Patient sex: F
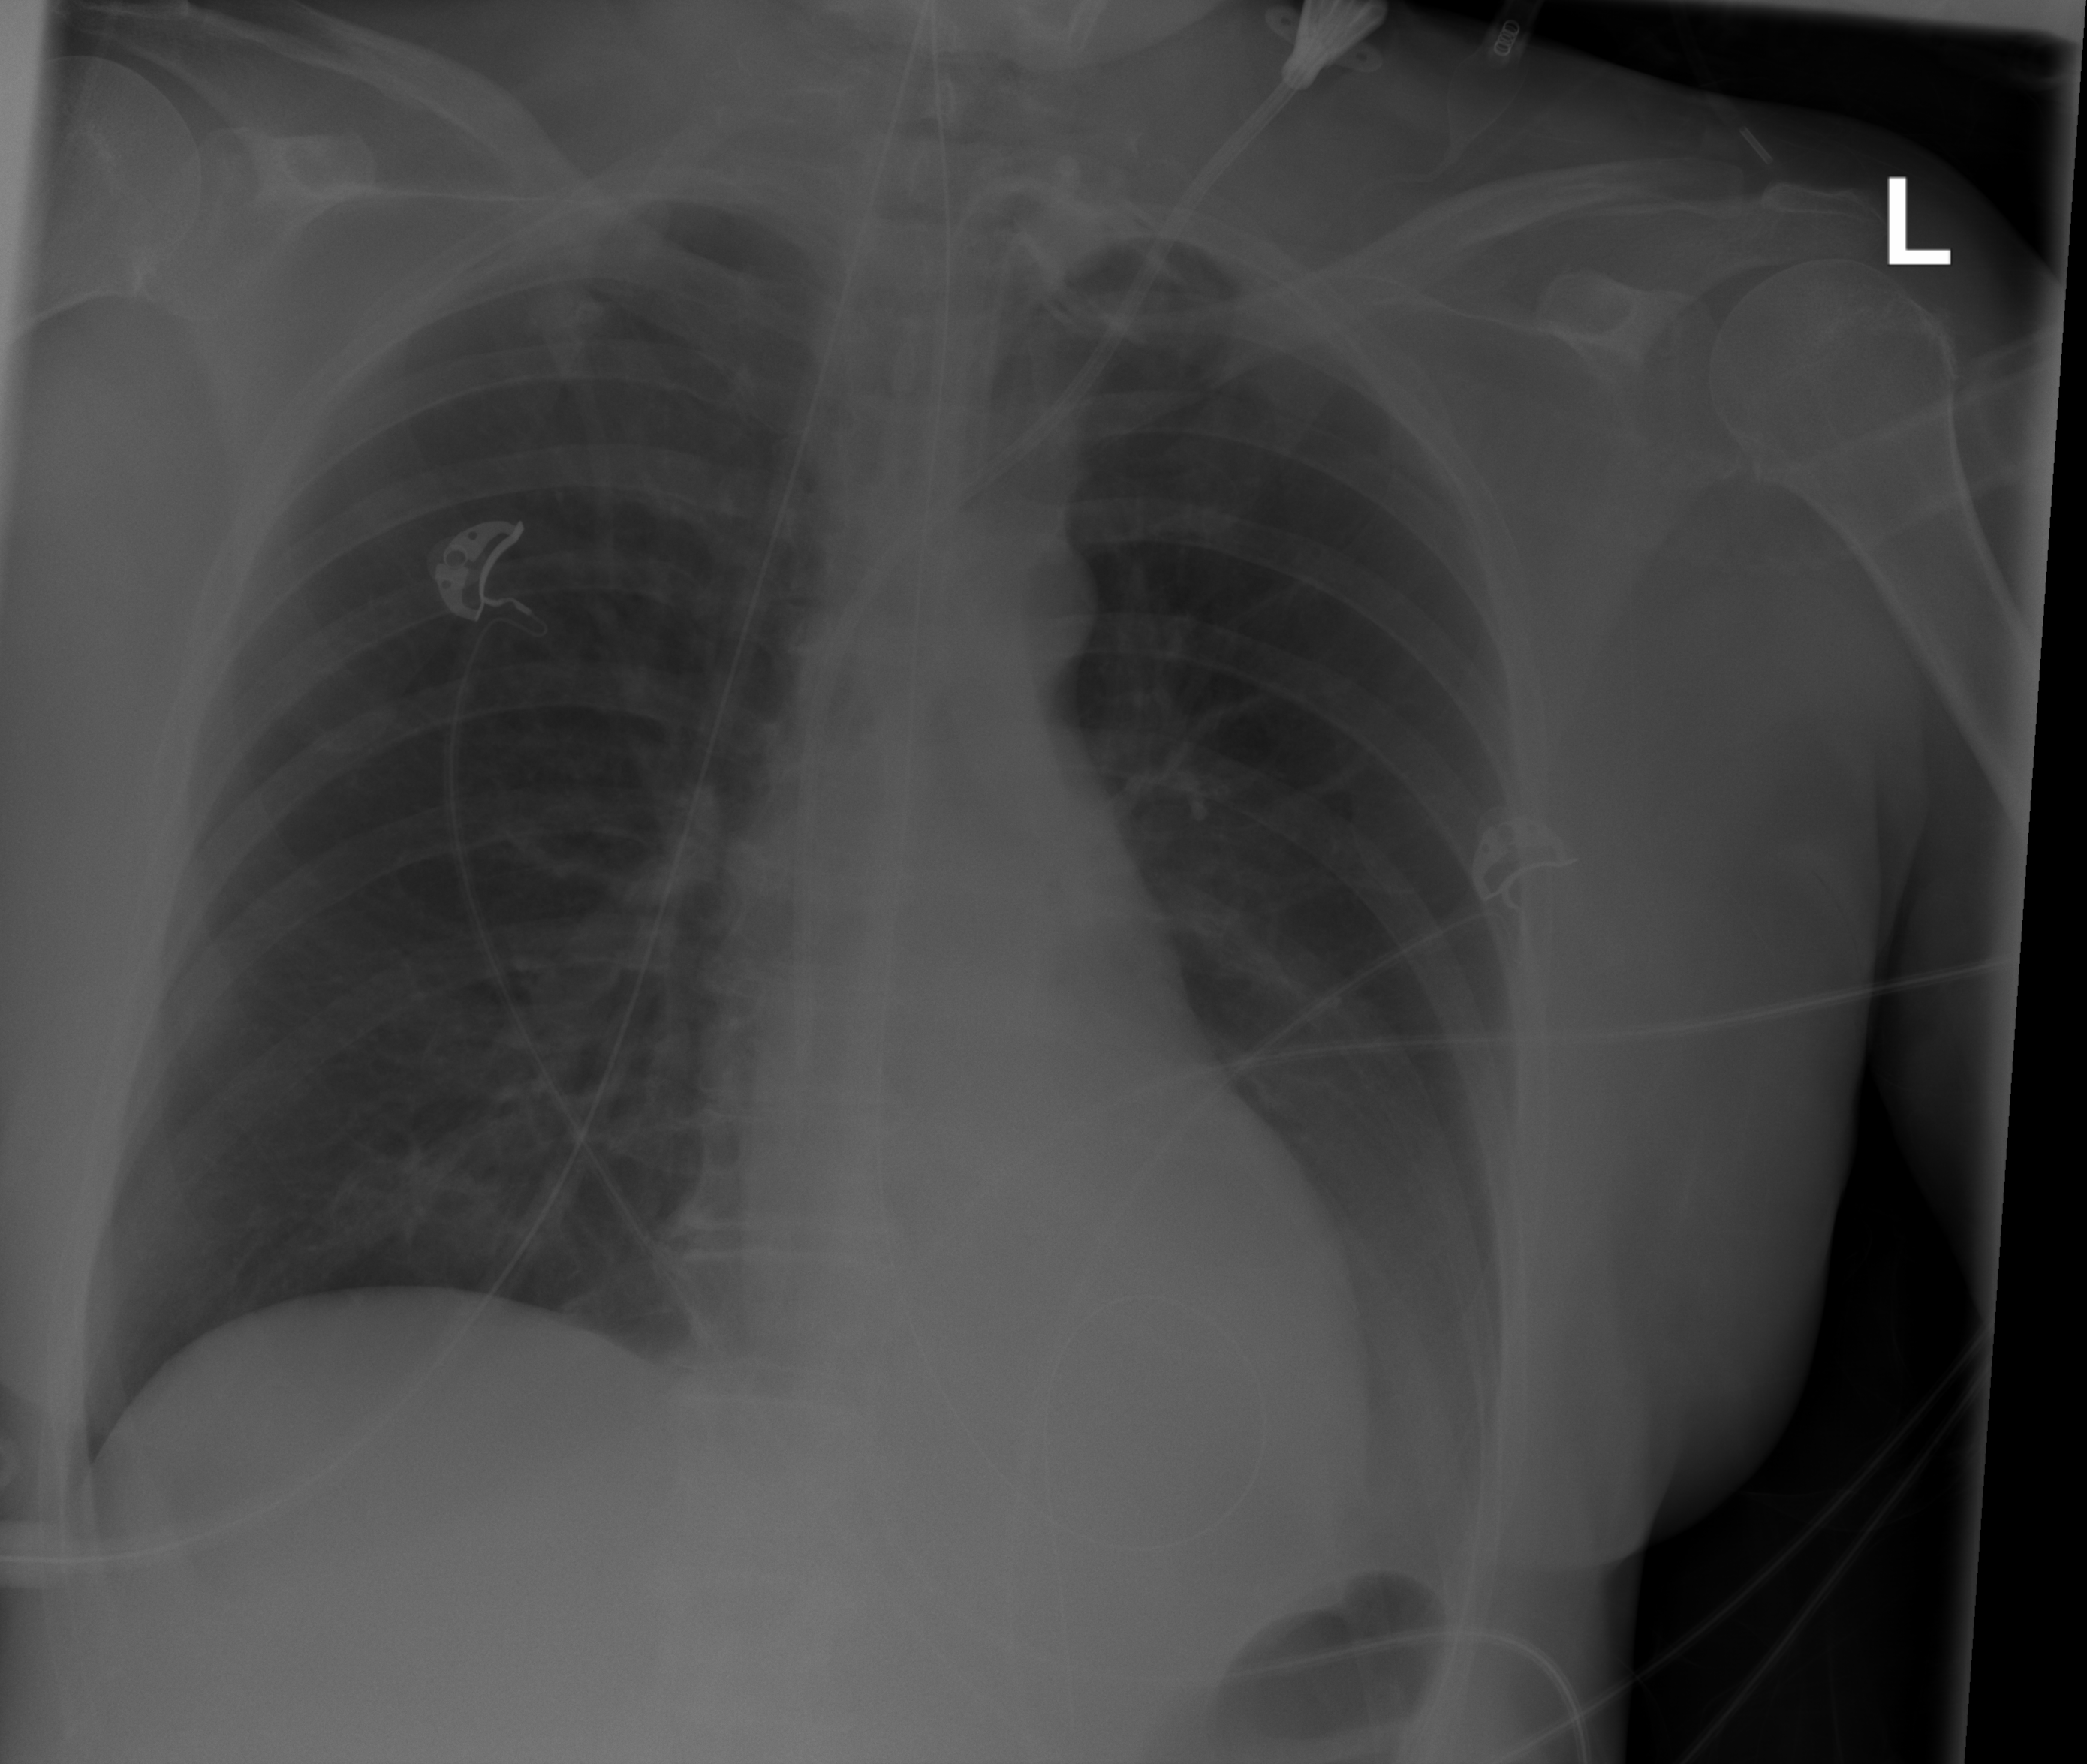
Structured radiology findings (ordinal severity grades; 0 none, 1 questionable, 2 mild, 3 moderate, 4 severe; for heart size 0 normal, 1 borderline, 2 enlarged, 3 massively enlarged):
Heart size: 0
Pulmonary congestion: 0
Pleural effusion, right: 0
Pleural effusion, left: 2
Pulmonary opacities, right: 0
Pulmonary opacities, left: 0
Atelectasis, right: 0
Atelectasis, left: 0